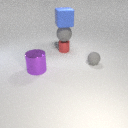
small red metal cylinder below large gray rubber sphere